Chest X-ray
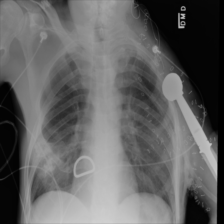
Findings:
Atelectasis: negative
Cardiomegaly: negative
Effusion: negative
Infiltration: negative
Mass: positive
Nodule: negative
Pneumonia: negative
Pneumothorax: negative
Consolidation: negative
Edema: negative
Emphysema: positive
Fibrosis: negative
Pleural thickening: negative
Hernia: negative